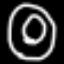
Label: donut